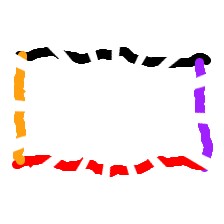
Shape: rectangle